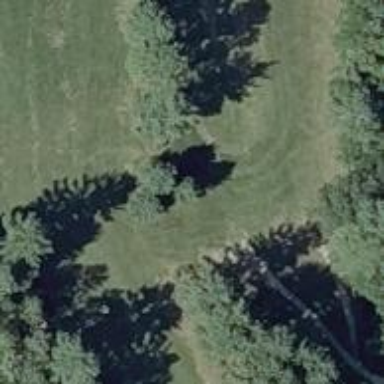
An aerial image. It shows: Well-maintained golf fairway within grassy area designated for the sport of golf.